Question:
usr_id, cat_ids, active, id_1, id_2, id_3 => INDEXED. And of course all id are primary key
Here is my SQL tables, and the query I'm making with codeigniter:
'''
function getAllPosts($limit = 0, $start = 0)
{
$data = $this->db->select('p.*, u.nickname, u.usr_status, u.usr_rating, pc.*, c1.category as category_1, c2.category as category_2, c3.category as category_3')
->from('posts p')
->join('users u', 'p.usr_id = u.id', 'inner')
->join('post_categories pc', 'p.cat_ids = pc.id', 'inner')
->join('categories c1', 'pc.id_1 = c1.id', 'inner')
->join('categories c2', 'pc.id_2 = c2.id', 'left')
->join('categories c3', 'pc.id_3 = c3.id', 'left')
->limit($limit, $start)
->order_by('p.id', 'desc')
->where('p.active', 1)
->get()
->result_array();
'''
also controller:
'''
$config['base_url'] = base_url() . 'posts/'. $base_url;
$config['total_rows'] = $this->db->count_all('posts');
$config['per_page'] = 10;
$config['num_links'] = 5;
$config['use_page_numbers'] = TRUE;
$config['uri_segment'] = 3;
$this->pagination->initialize($config);
$page = $this->uri->segment(3);
$data['posts'] = $this->m_posts->getAllPosts($config['per_page'], $page);
$data['pagination'] = $this->pagination->create_links();
'''
So how can I speed up all this pagination stuff... because when there's 1,5k pages (15000 posts) it slows all down...
I guess all info I could, I gave but be free to ask for some more info
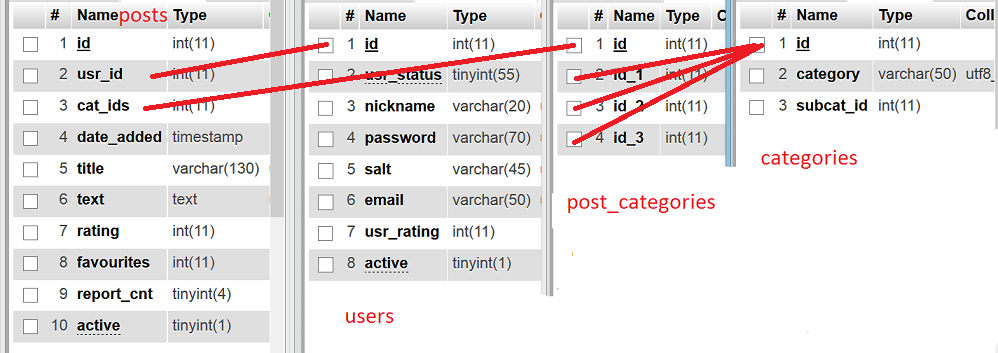
Answer: You can get a more especific optimization tip by running an explain query from you tables.
<URL>
It identifies where you can add indexes (and what kinf of indexes) to a better performance tunning.
More pratic information can be found here: <URL>
Hope it helps!